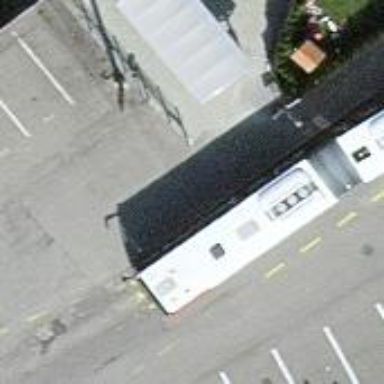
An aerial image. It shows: Bus stop with platform for public transport.